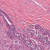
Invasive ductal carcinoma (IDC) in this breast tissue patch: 1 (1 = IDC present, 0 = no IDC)